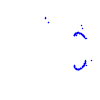
Particle: kaon